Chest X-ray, PA view. Patient: 44 years old, sex F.
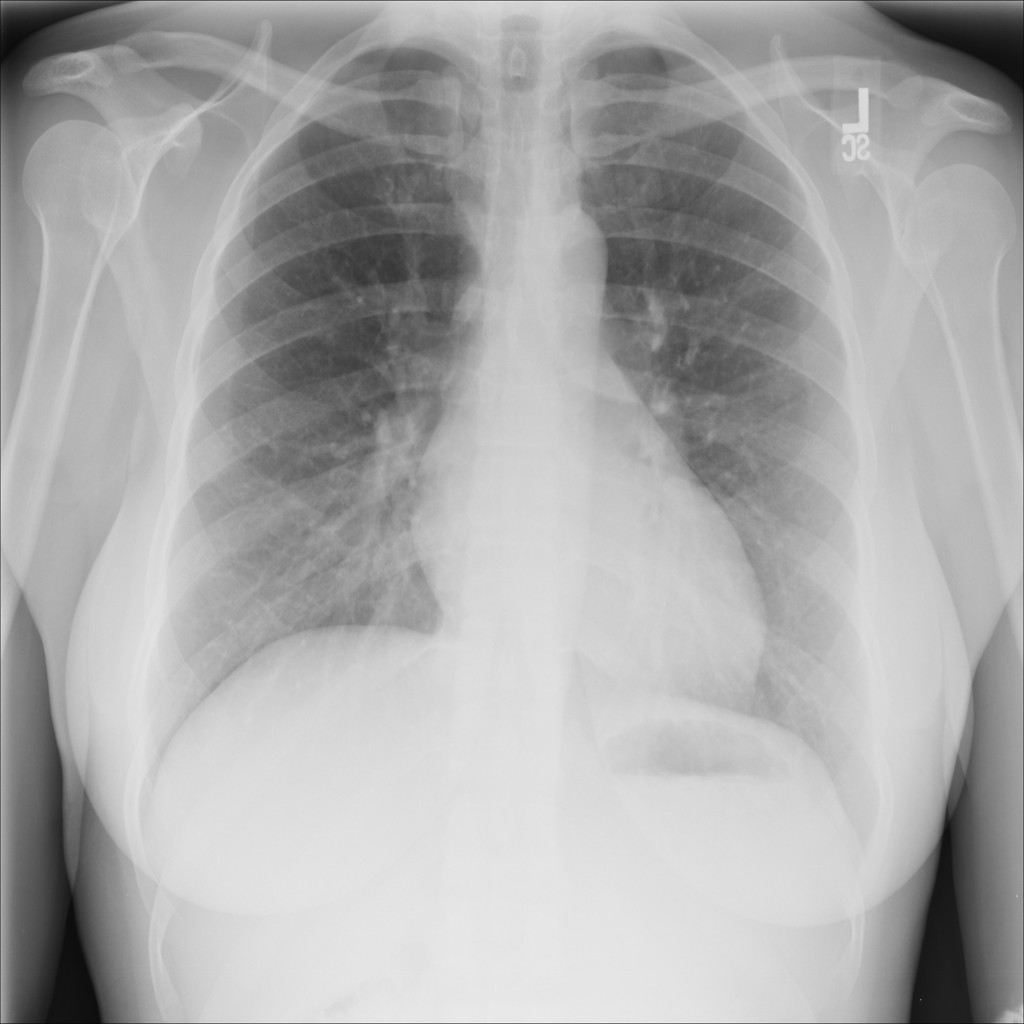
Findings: No Finding